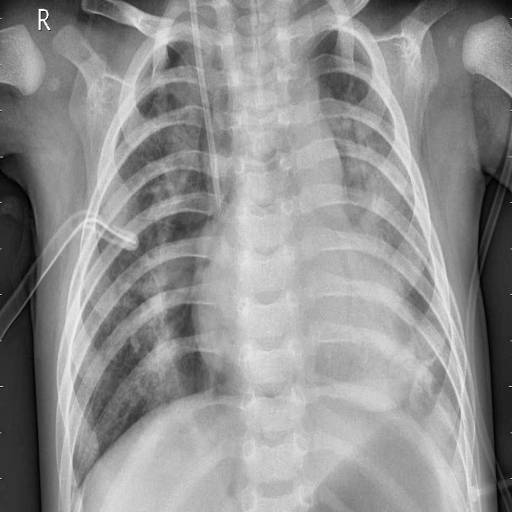
Finding: PNEUMONIA